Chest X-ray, AP view. Patient: 67 years old, sex F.
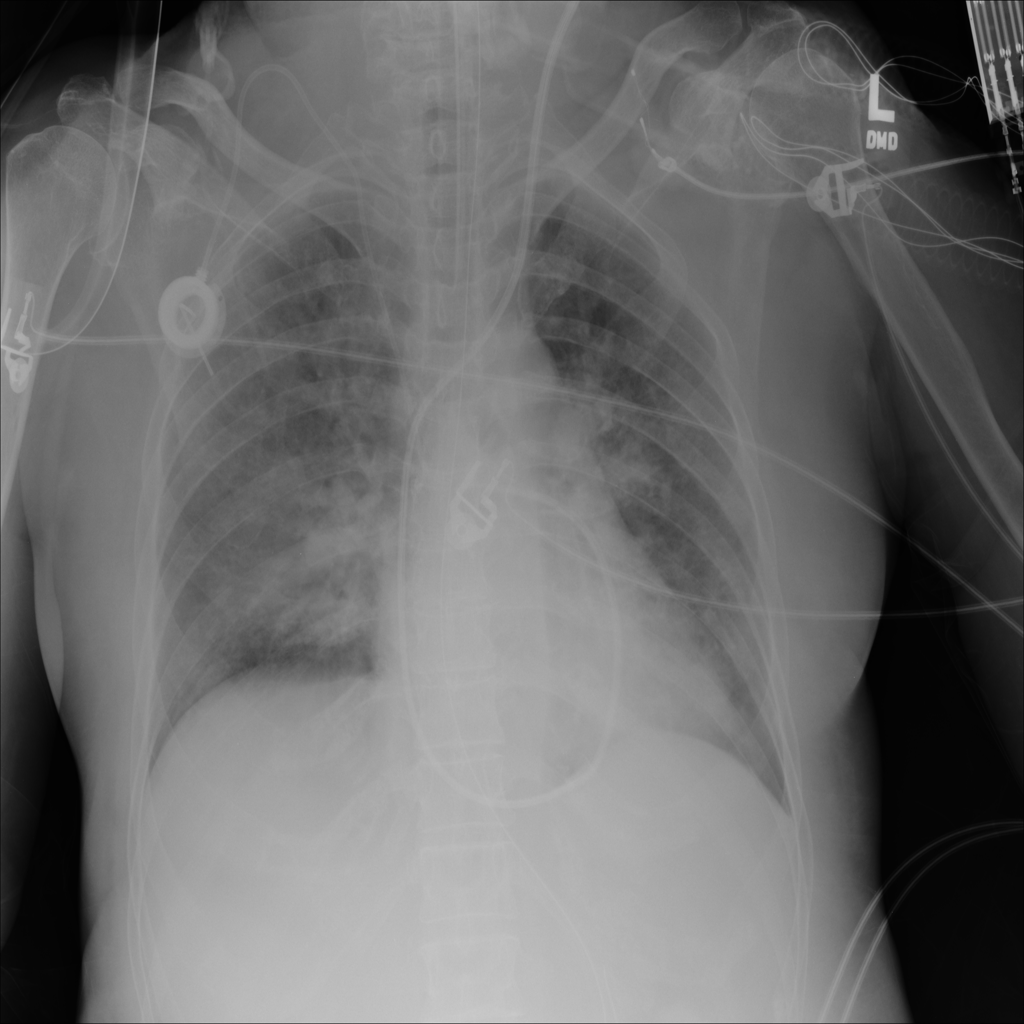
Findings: Infiltration